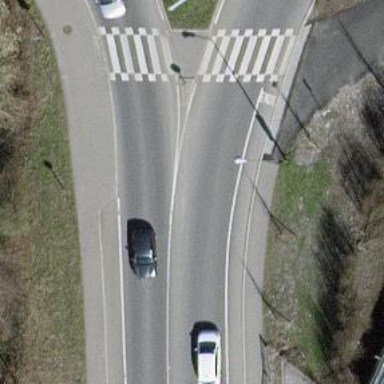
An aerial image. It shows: Primary highway with asphalt surface. There are sidewalks on both sides and exclusive cycle lane.